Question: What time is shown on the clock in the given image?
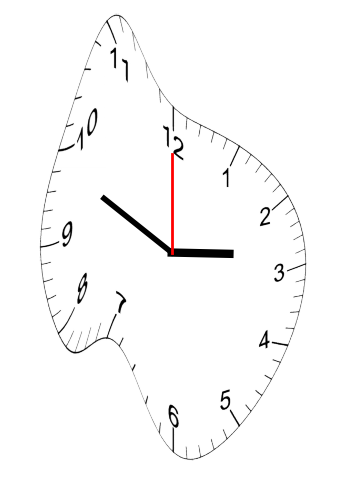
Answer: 02:49:00